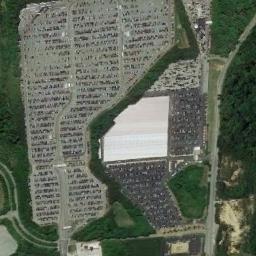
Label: parking_lot